Question: I'm working on an iPhone app that requires a basic client/server interaction model. For this I am going to use Bonjour and NSNetService, along with NSNetServiceBrowser to discover others on the same network. I have followed several different guides which more or less have the same sample code.
'''
...
serverName = [[UIDevice currentDevice] name];
netService = [[NSNetService alloc] initWithDomain:@"local."
type:@"_myservice._tcp."
name:serverName
port:port];
...
'''
The service publishes successfully, i.e. I get the netServiceDidPublish: callback
'''
...
browser = [[NSNetServiceBrowser alloc] init];
[browser setDelegate:delegate];
[browser searchForServicesOfType:@"_myservice._tcp."
inDomain:@"local."];
...
'''
Now the result of all this is interesting:
1. Running on an iPhone, the device can only see its own published NSNetService.
2. Running on 2 iPhones, neither device can see the other's NSNetService.
3. Running on the iPhone Simulator, it will find all NSNetServices, including its own.

I'm sort of at a loss here... The simulator is working as expected. However on the device it is not, I cannot get 2 different iPhones on the same WiFi to see each other, they only see themselves. Any idea what is going on here?
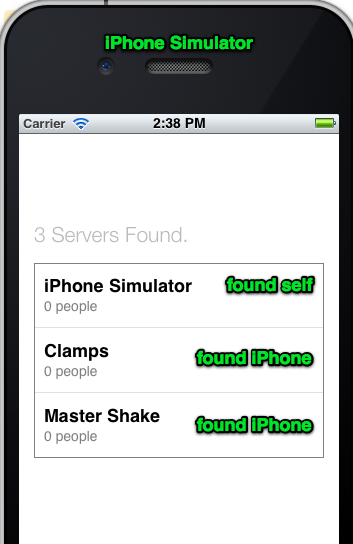
Answer: Turns out that the router that I'm on had an "SPI Firewall" enabled by default. Turning this off solved the problem.
One thing that I'm still curious about is: How come the requests coming from my Mac, both the iPhone Simulator and a Bonjour Browser, were able to get through this firewall but 3 different iPhones were not?